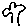
Label: tree